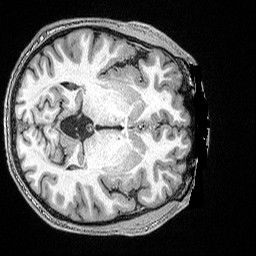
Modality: T1w
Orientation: axial
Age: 22
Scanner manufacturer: siemens
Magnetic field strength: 3 T
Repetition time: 2.5 s
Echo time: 0.00343 s